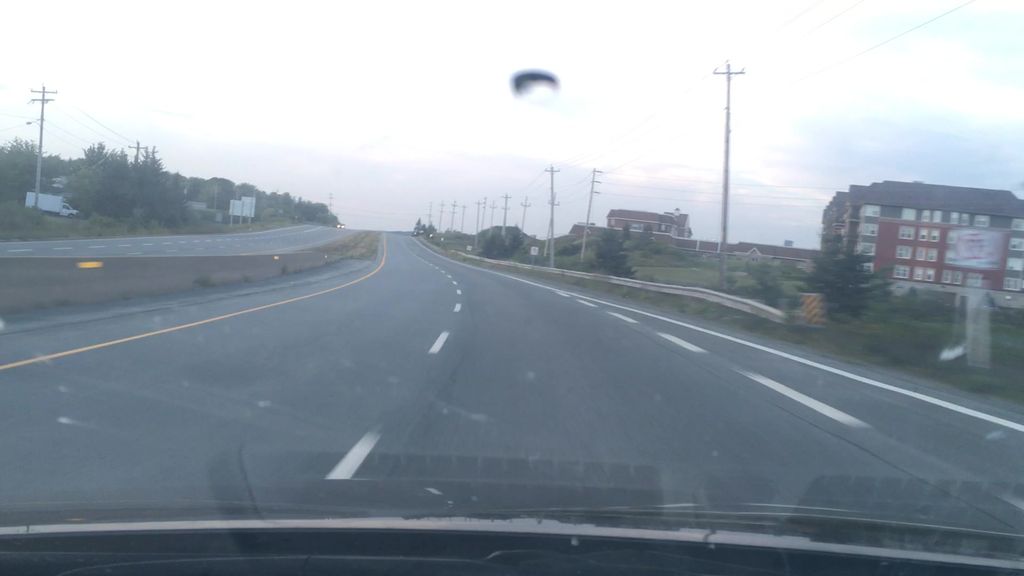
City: halifax